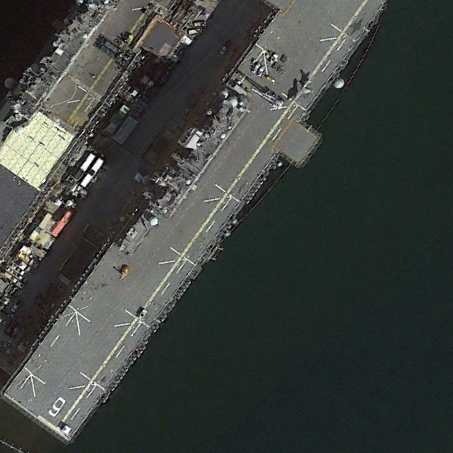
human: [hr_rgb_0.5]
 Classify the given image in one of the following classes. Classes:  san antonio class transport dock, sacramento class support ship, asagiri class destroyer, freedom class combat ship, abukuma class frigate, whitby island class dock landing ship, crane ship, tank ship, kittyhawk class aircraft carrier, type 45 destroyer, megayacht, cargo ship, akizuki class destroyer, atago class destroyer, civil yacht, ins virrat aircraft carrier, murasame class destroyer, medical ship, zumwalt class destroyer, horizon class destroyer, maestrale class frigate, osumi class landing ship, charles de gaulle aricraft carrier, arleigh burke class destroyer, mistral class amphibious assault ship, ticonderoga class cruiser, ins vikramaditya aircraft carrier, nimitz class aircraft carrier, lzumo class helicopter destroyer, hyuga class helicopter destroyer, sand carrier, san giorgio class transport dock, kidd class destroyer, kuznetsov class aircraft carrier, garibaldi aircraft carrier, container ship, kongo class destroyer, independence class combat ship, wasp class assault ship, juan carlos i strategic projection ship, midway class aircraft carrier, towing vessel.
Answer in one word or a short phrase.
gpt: Wasp class assault ship